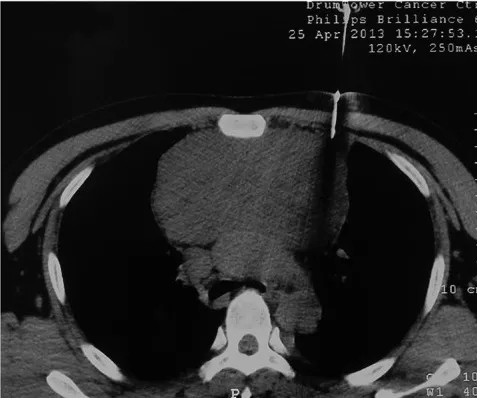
(C) A percutaneous core cutting needle biopsy of the anterior mediastinal tumor was performed under CT guidance.
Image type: radiology (ct)